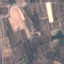
Land use / land cover class: PermanentCrop